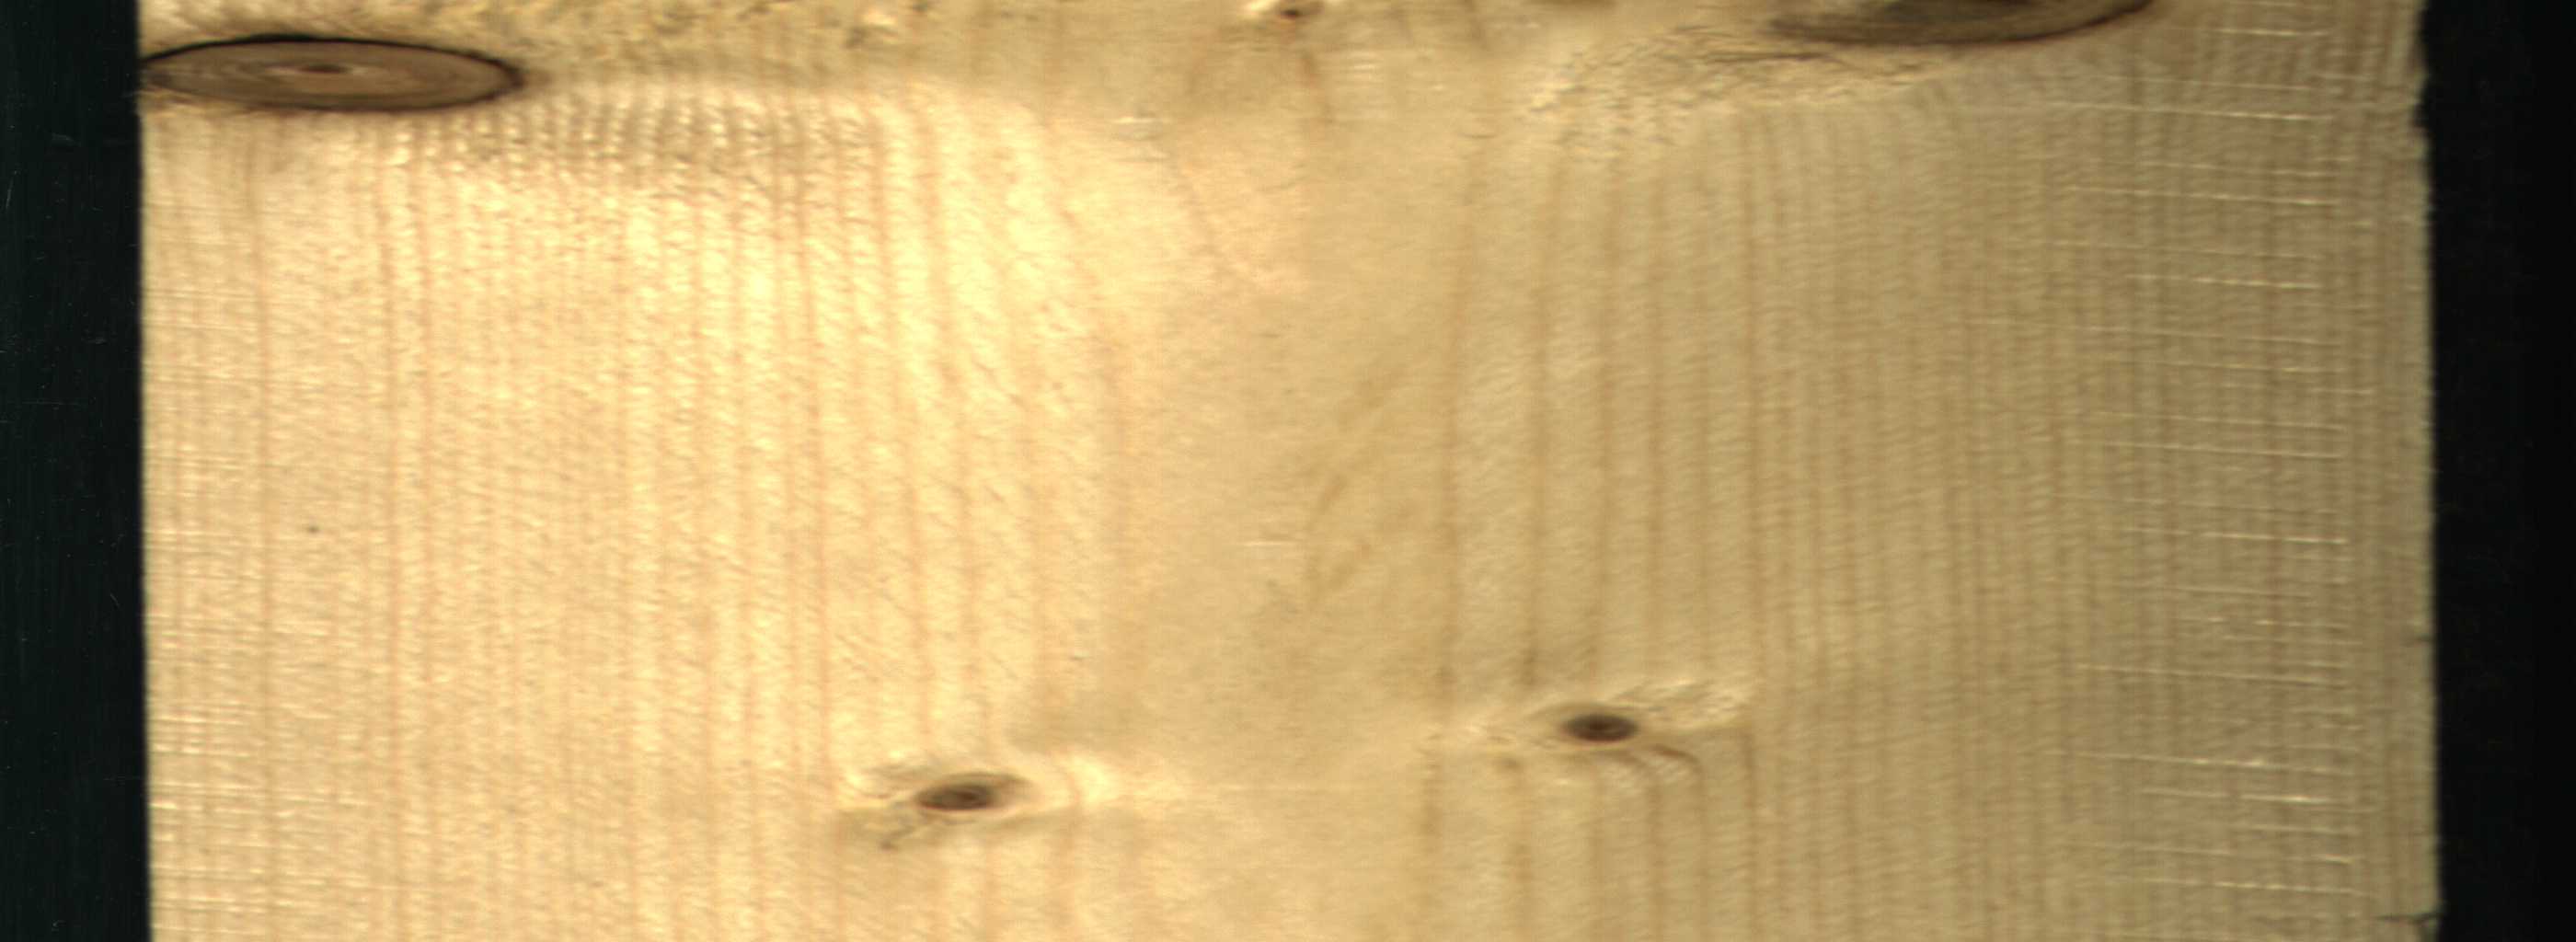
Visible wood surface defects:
Dead_Knot
Dead_Knot
Live_Knot
Live_Knot